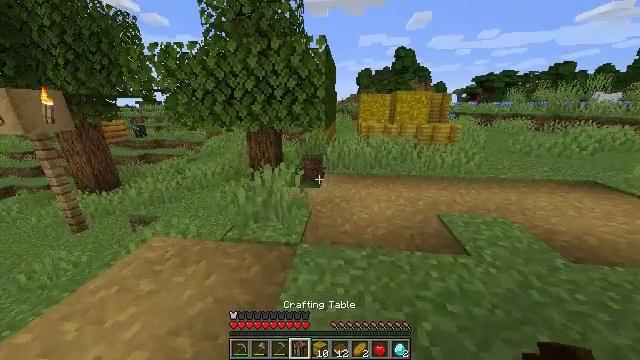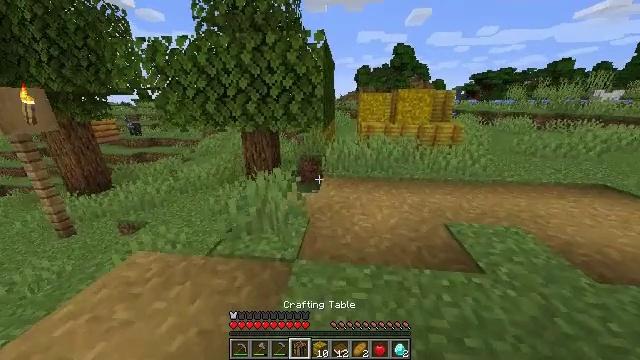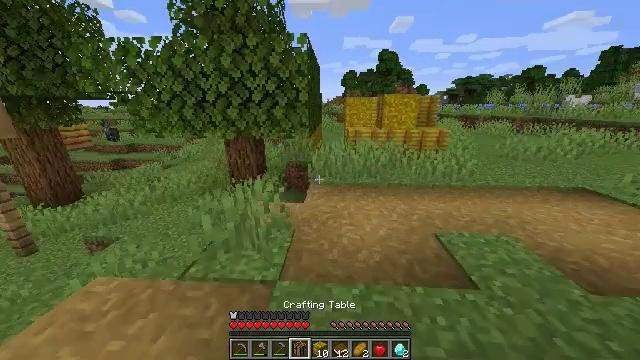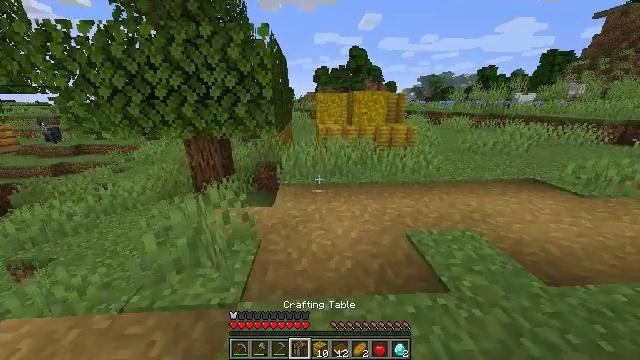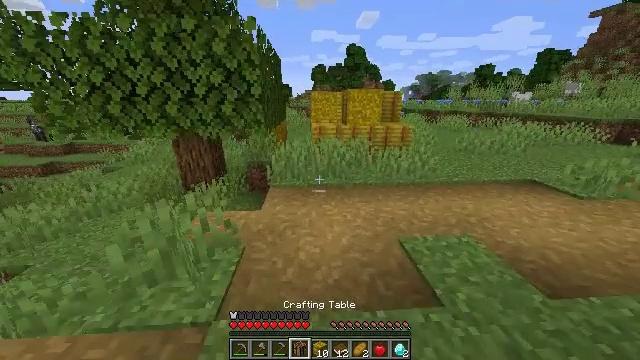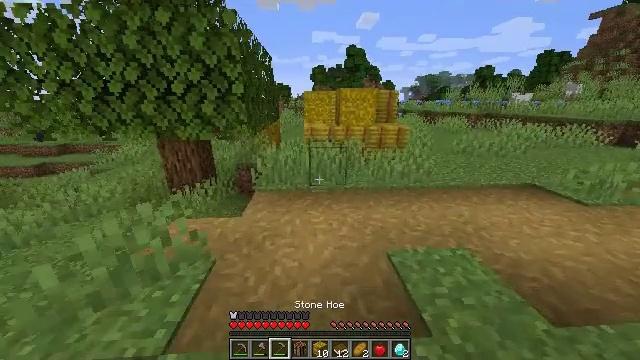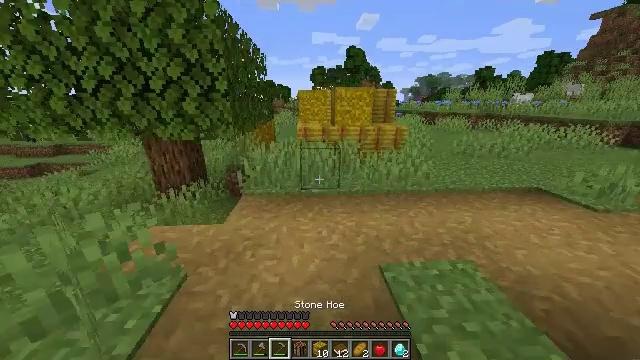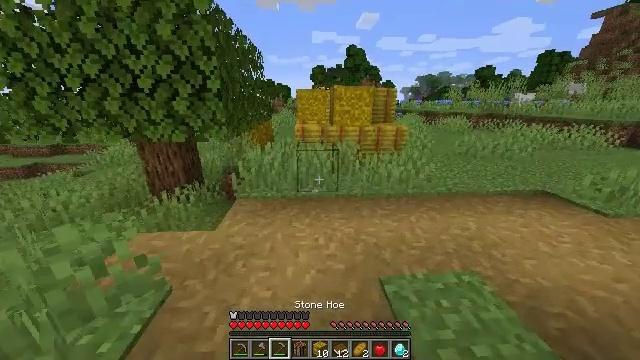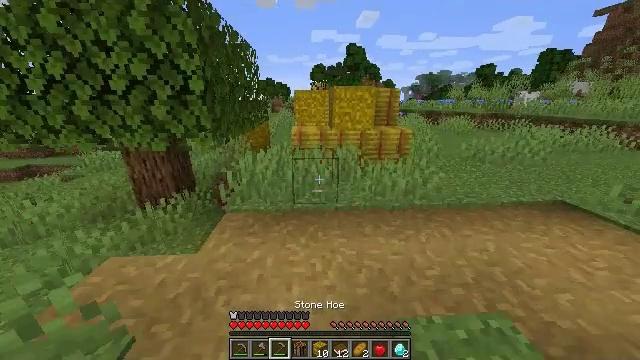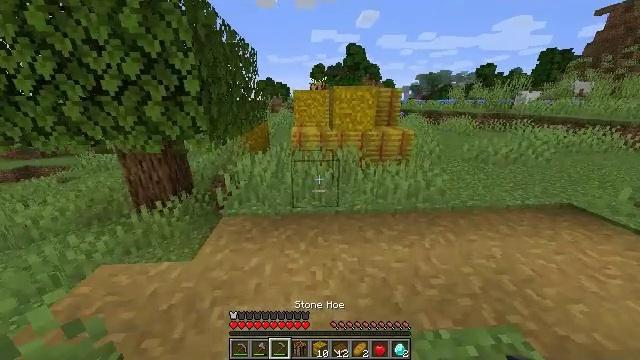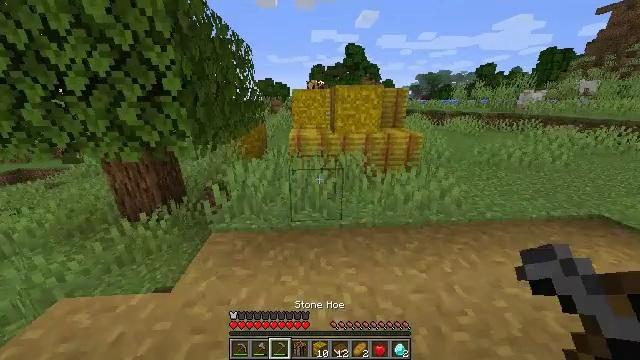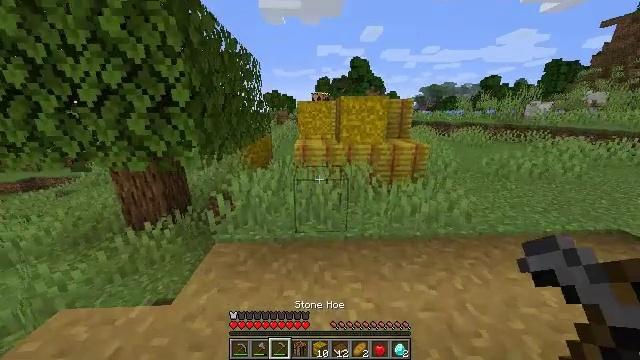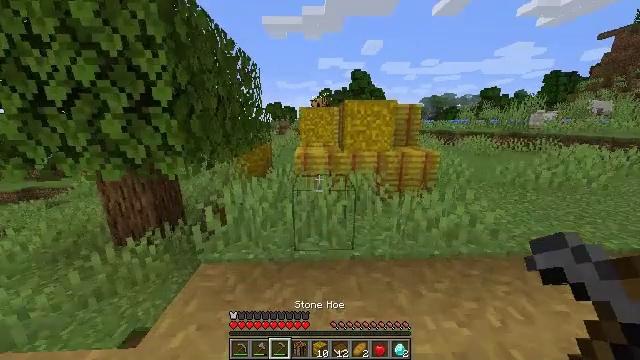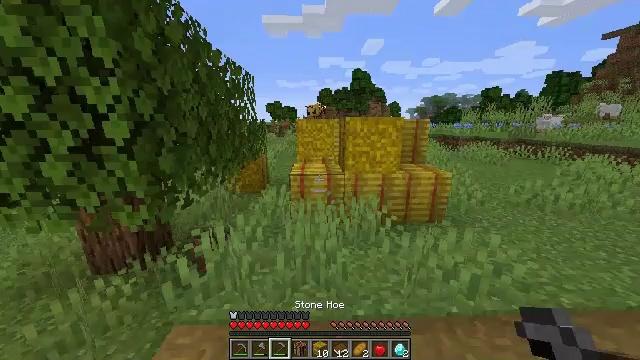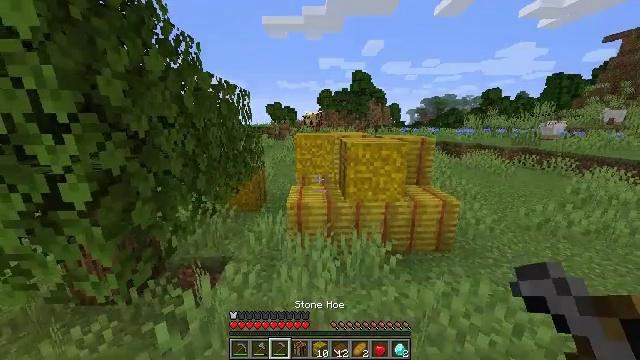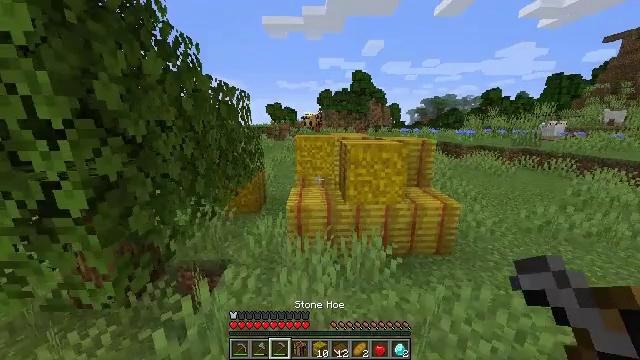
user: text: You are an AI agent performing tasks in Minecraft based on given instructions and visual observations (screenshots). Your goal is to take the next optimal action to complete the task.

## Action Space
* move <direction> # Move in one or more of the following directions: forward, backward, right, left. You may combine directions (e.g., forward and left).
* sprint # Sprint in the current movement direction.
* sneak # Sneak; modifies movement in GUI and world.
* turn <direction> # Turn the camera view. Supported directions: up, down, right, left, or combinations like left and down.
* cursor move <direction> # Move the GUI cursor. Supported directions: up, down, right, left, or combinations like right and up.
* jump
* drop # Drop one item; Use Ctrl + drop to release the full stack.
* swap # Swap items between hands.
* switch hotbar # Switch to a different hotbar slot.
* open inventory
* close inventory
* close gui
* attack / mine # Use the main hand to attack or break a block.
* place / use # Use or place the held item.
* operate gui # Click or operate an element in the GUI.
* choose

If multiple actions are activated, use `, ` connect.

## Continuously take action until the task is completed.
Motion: motion action
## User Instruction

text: Collect a hay block for crafting.
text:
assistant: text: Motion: move forward, sprint
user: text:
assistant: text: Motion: move forward and move right, sprint, turn right and up
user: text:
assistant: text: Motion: move forward and move right, sprint, turn right
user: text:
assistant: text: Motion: move forward and move right, sprint
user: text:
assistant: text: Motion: move forward and move right, sprint
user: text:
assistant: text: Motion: move forward, sprint
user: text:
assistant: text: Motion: move forward, sprint
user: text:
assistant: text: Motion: move forward, sprint
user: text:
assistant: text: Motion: move forward, sprint
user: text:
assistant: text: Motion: move forward, sprint
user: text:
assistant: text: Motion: move forward, sprint, turn left and up
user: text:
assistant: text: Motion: move forward, sprint, turn up
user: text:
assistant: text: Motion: move forward, sprint, jump
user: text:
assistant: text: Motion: move forward, sprint, jump
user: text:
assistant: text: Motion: move forward, sprint, jump
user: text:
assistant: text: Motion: move forward, sprint, jump
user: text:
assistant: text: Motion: move forward, sprint
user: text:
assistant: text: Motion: move forward, sprint
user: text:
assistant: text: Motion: move forward, sprint, attack / mine
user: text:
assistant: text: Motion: attack / mine
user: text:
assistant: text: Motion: turn right and down, attack / mine
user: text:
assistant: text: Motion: turn right, attack / mine
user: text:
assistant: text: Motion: turn right, attack / mine
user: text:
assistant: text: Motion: turn right and up, attack / mine
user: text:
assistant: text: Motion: turn right, attack / mine
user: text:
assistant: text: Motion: attack / mine
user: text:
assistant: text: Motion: attack / mine
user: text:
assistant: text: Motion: attack / mine
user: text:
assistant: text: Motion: turn right, attack / mine
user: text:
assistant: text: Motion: turn right, attack / mine